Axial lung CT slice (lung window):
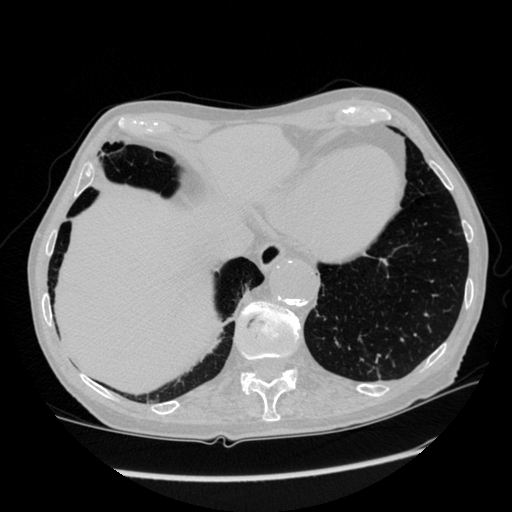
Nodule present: no